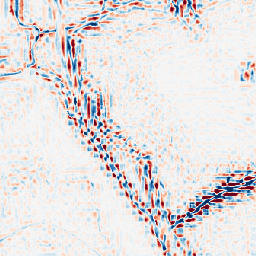
Category: wavelet
Decomposition family: wavelet_reverse_biorthogonal
Decomposition parameters: wavelet: rbio3.5
level: 3
Upsampling method: quintic
Upsampling parameters: scale: 4
Upsampling scale: 4